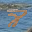
Label: 8